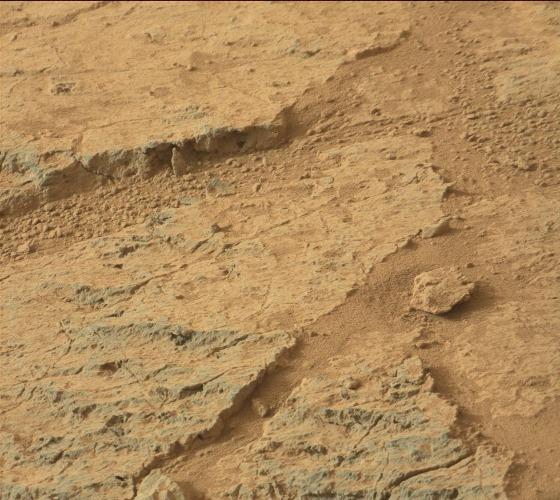
Terrain classes present: Bedrock, Gravel / Sand / Soil, Rock, Shadow